【题型】填空题　【知识点】平面几何　【难度】easy
如图，长方形 \(DEFG\) 的边 \(EF\) 在 \(\triangle ABC\) 的边 \(BC\) 上，顶点 \(D\)、\(G\) 分别在 \(AB\)、\(AC\) 上.已知 \(\triangle ABC\) 的边 \(BC\) 长 \(120cm\)，高 \(AH\) 为 \(40cm\)，且长方形 \(DEFG\) 的长 \(DG\) 是宽 \(DE\) 的 2 倍，那么 \(DE\) 的长度是 \underline{\quad\quad} \(cm\).

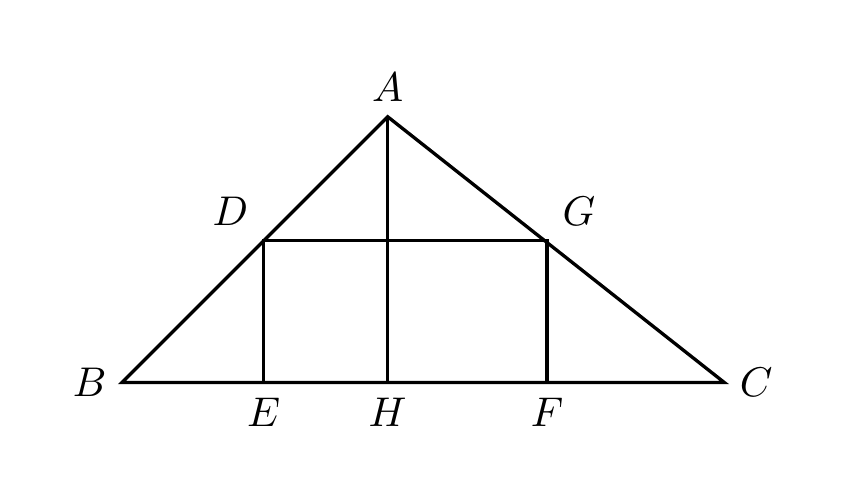
【解答】
\pagestyle{empty}
\noindent
【答案】24

【知识点】相似三角形的判定与性质综合、利用相似三角形的性质求解

【分析】本题考查了相似三角形的判定和性质，矩形的性质，利用相似三角形对应高的比等于相似比是解题的关键.先证 \(\triangle ADG \backsim \triangle ABC\)，再根据相似三角形的性质求解即可.

【详解】解：在矩形 \(DEFG\) 中，\(DG \parallel EF\)，\(AH\) 是高线，

\(\therefore AH \perp DG\)，\(\triangle ADG \backsim \triangle ABC\)，\(MH = DE\)

令 \(AH\)，\(DG\) 交于点 \(M\)，

\(\therefore \frac{AM}{AH} = \frac{DG}{BC} = \frac{AH - MH}{AH} = \frac{AH - DE}{AH},\)

\(\because AH = 40cm\)，\(BC = 120cm\)，\(DG = 2DE\)

\(\therefore \frac{40 - DE}{40} = \frac{2DE}{120},\)

解得，\(DE = 24cm\)，

故答案为：24.
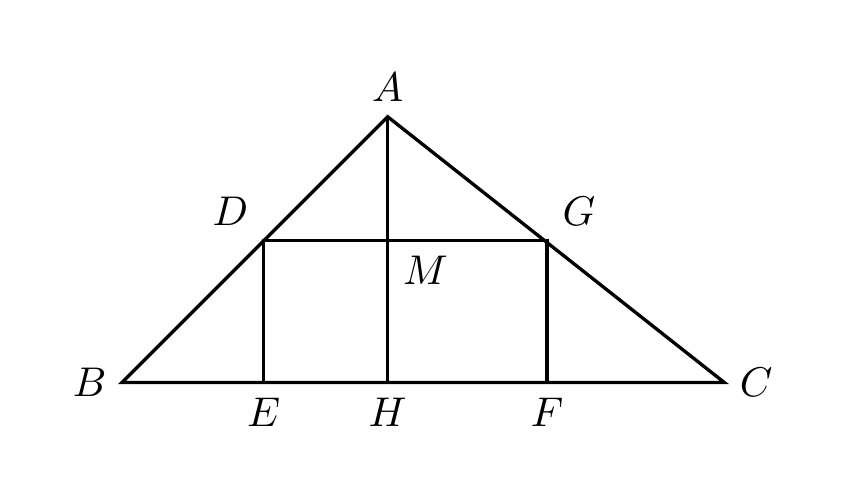